Question: Given the following four-coloring problem graph, where part of the region has been pre-colored, how many coloring combinations are there for the remaining region?
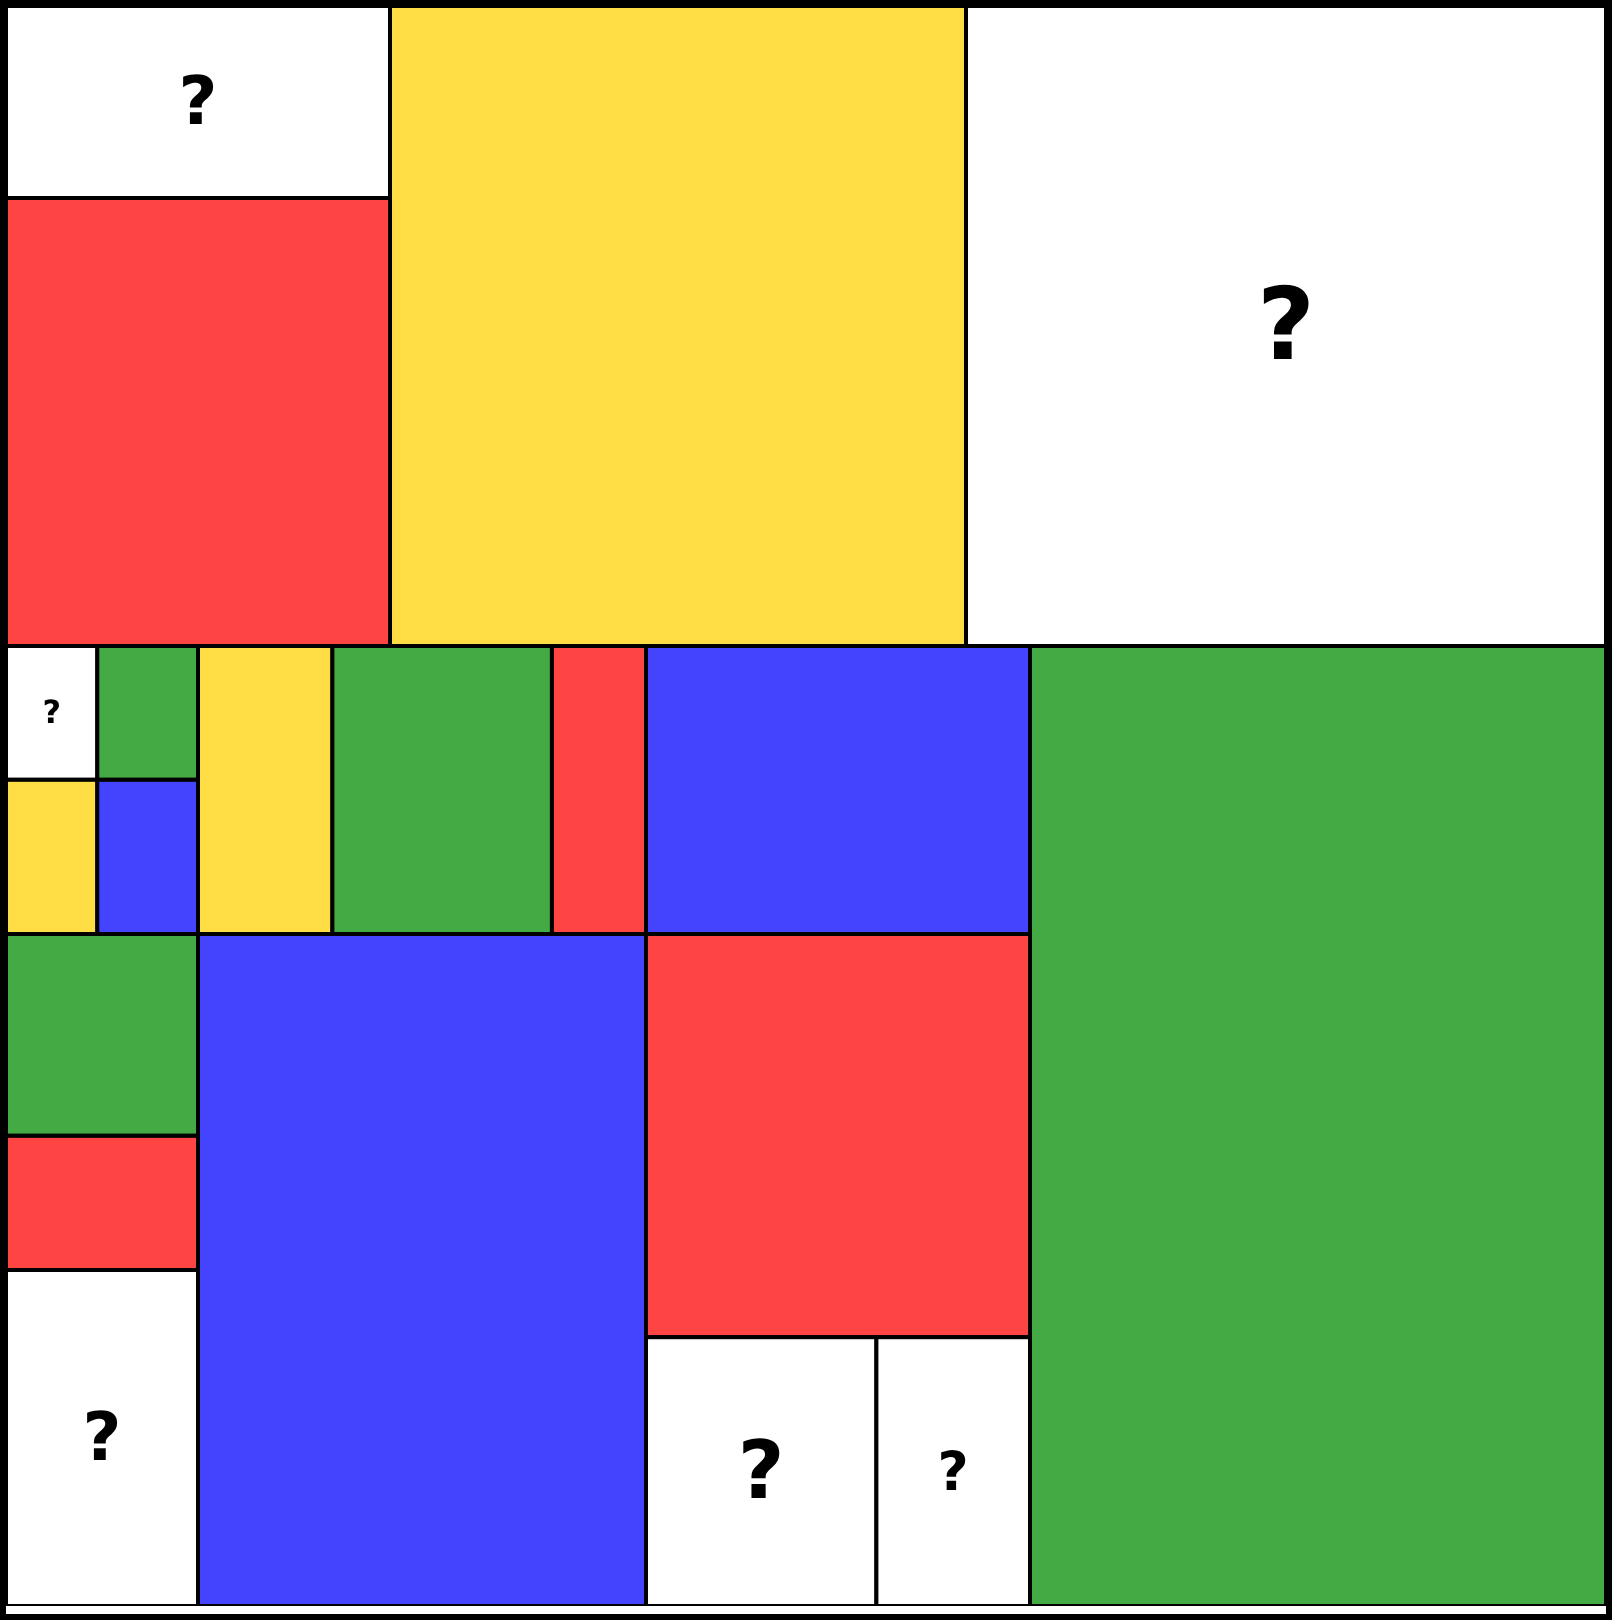
Answer: 12